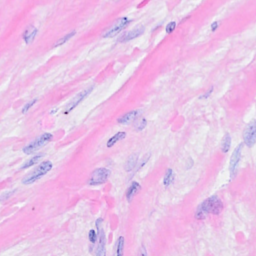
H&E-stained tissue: Breast